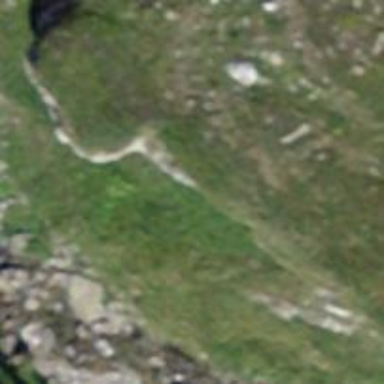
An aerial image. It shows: Cliff in nature.